Question: I attached Data Source to Lookup Edit (BarEditItem) on Ribbon Control. Now I need to hide one column in that, How do I set the Visible property to False? In normal form Lookup Edit, just select control and populate all columns and set false to what I don't need to show. How do I do this in Ribbon Control BarEditItem?

I attached image please please refer it. Lookup Edit(BarEditItem) on Ribbon Control.
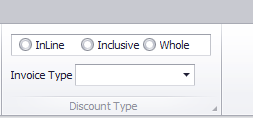
Answer: 1. Select your BarEditItem on the ribbon control
2. Go to the Properties panel, and open the Edit element
3. Go to the Columns element.
4. Set the Visible property of the column you want to hide to False